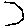
Label: hexagon